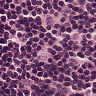
Metastatic tissue present: no